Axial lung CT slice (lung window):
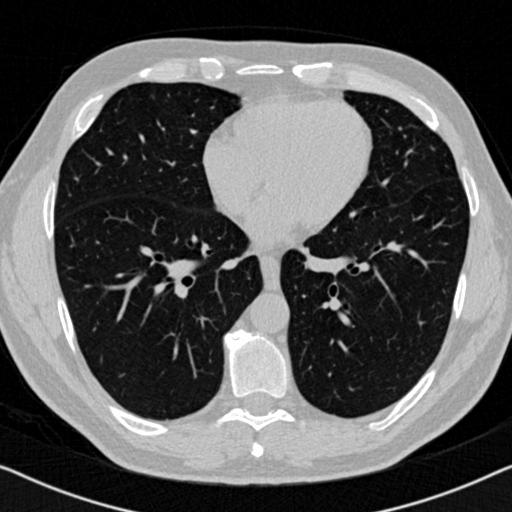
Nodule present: no